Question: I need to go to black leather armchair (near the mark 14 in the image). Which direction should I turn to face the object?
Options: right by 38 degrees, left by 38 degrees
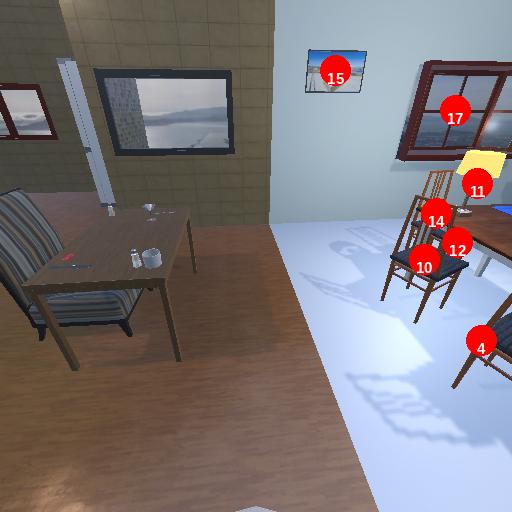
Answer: right by 38 degrees